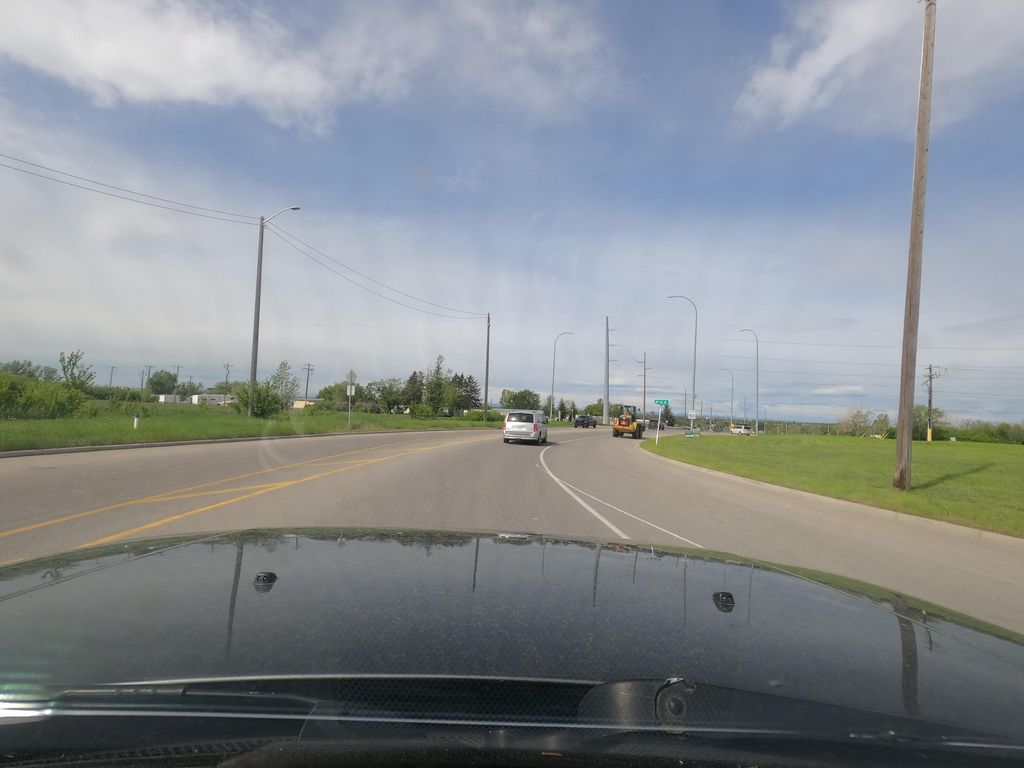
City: calgary